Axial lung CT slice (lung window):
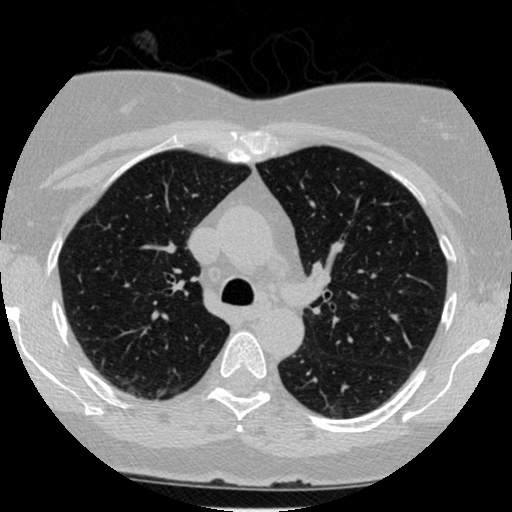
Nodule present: no